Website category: movie
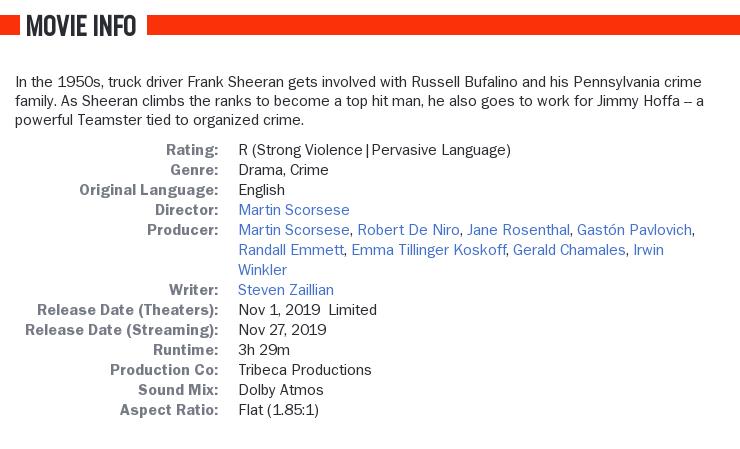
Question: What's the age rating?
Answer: R (Strong Violence|Pervasive Language)

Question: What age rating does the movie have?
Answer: R (Strong Violence|Pervasive Language)

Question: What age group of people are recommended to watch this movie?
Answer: R (Strong Violence|Pervasive Language)

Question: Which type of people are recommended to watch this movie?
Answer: R (Strong Violence|Pervasive Language)

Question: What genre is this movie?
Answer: drama, crime

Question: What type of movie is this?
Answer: drama, crime

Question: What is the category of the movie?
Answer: drama, crime

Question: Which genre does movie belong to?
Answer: drama, crime

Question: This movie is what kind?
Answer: drama, crime

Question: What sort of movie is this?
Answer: drama, crime

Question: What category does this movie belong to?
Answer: drama, crime

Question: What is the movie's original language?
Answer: English

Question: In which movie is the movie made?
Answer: English

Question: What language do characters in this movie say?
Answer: English

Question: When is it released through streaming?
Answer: Nov 27, 2019

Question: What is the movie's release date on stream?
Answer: Nov 27, 2019

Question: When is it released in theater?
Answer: Nov 1, 2019 limited

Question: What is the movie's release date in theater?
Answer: Nov 1, 2019 limited

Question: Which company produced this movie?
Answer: Tribeca Productions

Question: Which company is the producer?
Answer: Tribeca Productions

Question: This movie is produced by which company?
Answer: Tribeca Productions

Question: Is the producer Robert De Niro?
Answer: yes

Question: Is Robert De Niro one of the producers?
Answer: yes

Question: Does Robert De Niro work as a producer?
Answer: yes

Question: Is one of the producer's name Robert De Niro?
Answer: yes

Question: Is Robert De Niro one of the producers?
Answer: yes

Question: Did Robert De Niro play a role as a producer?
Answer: yes

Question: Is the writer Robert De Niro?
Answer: no

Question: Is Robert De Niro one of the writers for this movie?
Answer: no

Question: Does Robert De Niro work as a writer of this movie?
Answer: no

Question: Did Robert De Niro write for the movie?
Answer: no

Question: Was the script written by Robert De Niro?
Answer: no

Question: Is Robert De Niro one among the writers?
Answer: no

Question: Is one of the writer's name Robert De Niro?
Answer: no

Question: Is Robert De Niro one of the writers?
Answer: no

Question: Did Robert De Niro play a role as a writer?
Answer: no

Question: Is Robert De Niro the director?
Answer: no

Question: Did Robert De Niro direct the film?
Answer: no

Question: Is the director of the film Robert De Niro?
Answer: no

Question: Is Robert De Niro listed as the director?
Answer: no

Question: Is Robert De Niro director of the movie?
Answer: no

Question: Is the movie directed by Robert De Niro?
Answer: no

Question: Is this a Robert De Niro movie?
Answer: no

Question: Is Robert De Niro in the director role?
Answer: no

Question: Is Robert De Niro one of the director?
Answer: no

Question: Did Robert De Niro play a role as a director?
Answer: no

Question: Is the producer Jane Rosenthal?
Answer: yes

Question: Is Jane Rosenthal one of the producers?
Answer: yes

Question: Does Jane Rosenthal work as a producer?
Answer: yes

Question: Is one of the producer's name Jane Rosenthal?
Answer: yes

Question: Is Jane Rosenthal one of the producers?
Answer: yes

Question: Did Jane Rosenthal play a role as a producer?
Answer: yes

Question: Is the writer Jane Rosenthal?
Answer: no

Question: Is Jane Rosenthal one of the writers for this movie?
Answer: no

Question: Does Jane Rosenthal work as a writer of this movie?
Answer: no

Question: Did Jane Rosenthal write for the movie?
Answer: no

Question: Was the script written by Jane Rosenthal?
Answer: no

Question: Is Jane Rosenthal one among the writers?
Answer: no

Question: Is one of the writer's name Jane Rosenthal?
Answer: no

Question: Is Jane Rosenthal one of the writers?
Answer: no

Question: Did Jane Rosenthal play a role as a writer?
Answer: no

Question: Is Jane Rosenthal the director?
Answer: no

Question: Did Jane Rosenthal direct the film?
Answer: no

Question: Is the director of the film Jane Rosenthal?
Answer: no